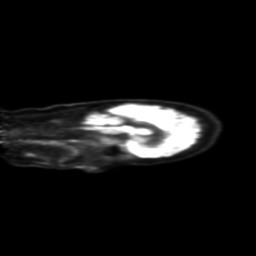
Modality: PET
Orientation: sagittal
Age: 58
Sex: female
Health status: ill